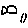
Label: fish